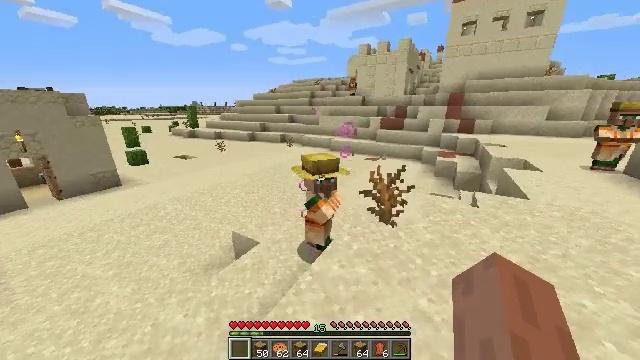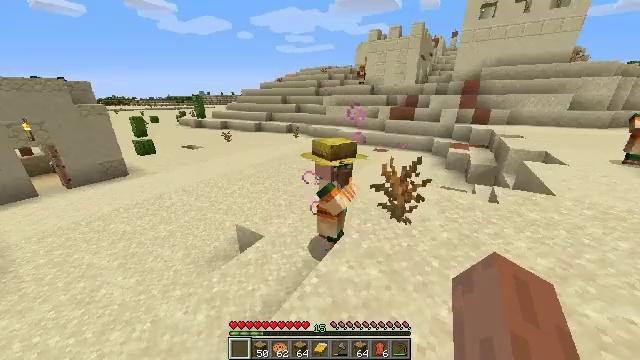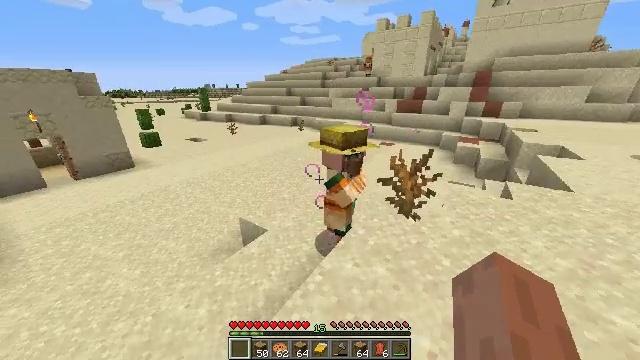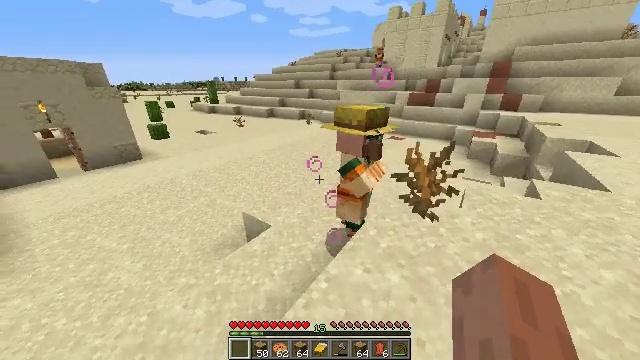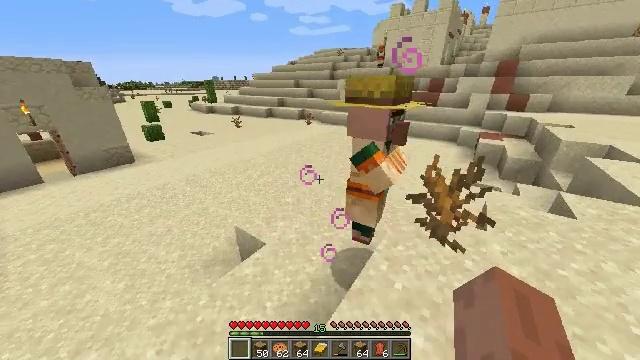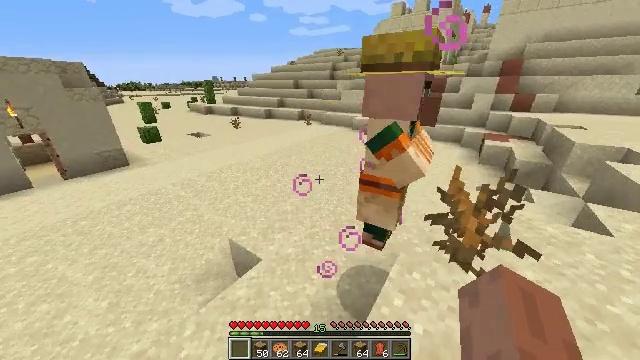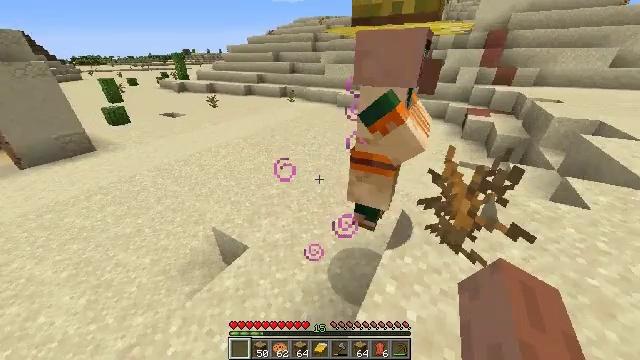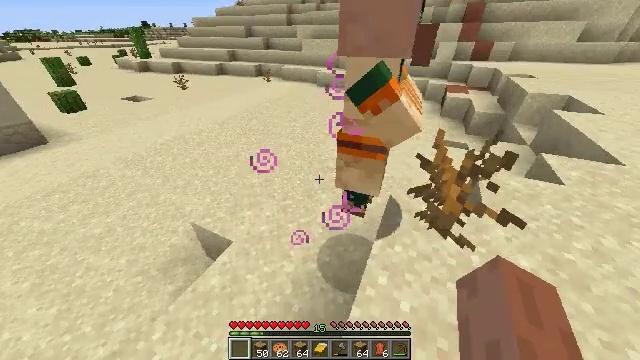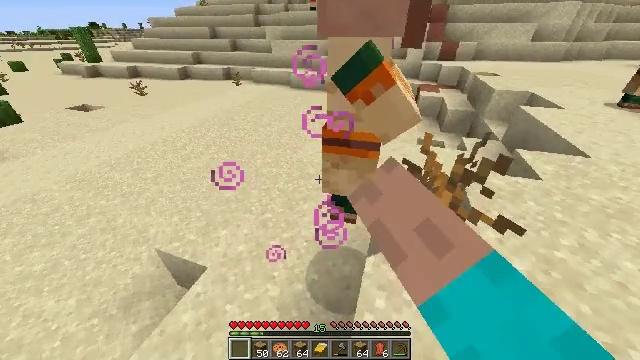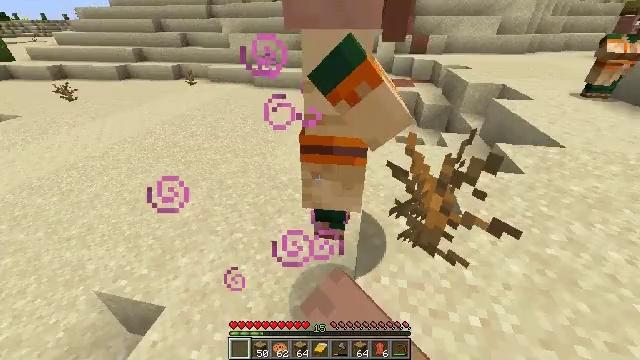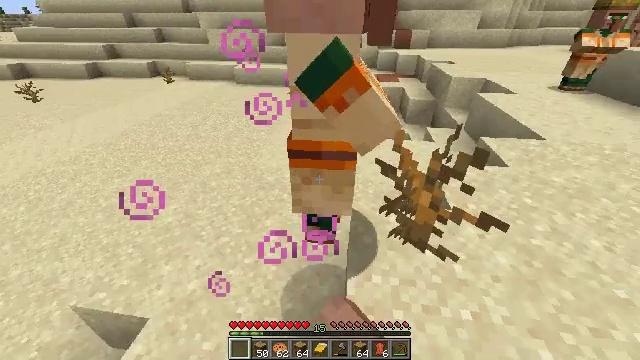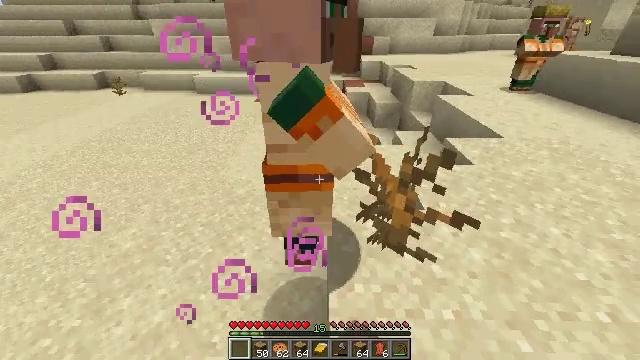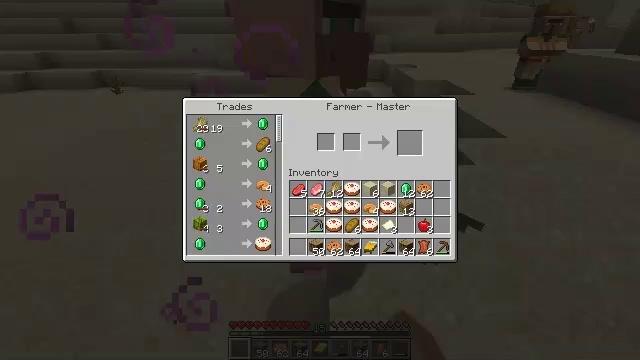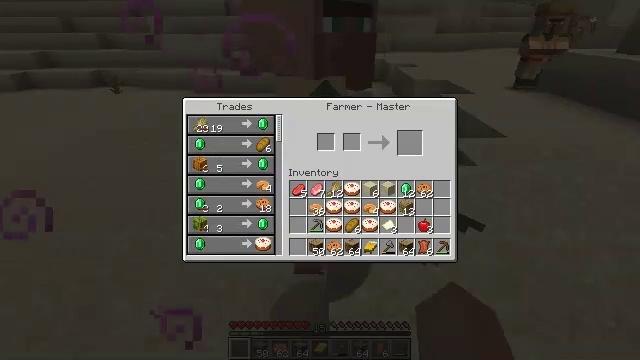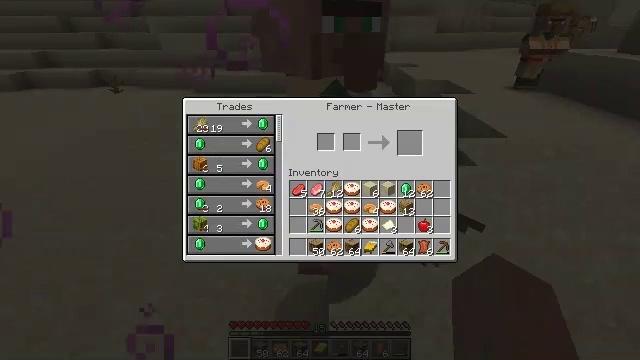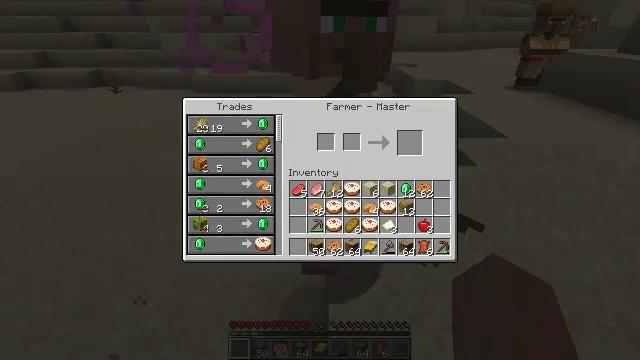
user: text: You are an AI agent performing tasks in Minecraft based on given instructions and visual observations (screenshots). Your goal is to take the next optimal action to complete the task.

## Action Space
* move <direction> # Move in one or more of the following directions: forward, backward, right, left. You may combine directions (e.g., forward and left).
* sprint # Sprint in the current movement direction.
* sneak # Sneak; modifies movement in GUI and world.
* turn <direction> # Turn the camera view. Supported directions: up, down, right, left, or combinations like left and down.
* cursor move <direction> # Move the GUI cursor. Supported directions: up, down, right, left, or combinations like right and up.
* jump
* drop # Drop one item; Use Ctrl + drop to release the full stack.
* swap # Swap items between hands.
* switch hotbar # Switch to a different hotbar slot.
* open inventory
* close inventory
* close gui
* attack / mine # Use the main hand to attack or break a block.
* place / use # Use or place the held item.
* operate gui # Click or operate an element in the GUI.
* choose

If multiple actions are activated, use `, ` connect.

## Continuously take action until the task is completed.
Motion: motion action
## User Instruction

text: Create a suspicious stew with dandelion.
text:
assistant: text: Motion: move forward, turn left and down
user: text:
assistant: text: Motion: move forward, turn left and down
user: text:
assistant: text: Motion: move forward, turn left and down
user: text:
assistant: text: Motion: move forward
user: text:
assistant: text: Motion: move forward
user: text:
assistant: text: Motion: move forward, turn right and down
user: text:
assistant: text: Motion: turn right and down, use / place
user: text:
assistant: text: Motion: turn right, use / place
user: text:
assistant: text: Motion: turn right and up, use / place
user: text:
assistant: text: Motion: turn right, use / place
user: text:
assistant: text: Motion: turn right and up
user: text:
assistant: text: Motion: cursor move right and up, choose, open gui
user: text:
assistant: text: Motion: cursor move left and down, choose
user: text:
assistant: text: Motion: choose
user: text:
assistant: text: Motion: no_op
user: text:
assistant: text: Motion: no_op
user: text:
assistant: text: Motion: no_op
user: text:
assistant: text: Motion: no_op
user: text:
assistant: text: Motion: no_op
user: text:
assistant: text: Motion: cursor move left
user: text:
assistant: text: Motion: cursor move left
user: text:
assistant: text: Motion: cursor move left
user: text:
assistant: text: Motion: no_op
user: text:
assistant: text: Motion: no_op
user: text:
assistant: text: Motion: no_op
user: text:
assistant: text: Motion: no_op
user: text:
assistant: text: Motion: no_op
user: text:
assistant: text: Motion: no_op
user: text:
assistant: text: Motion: no_op
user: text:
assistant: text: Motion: no_op